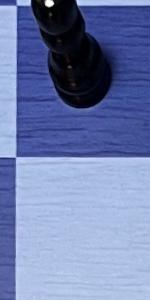
Label: Empty